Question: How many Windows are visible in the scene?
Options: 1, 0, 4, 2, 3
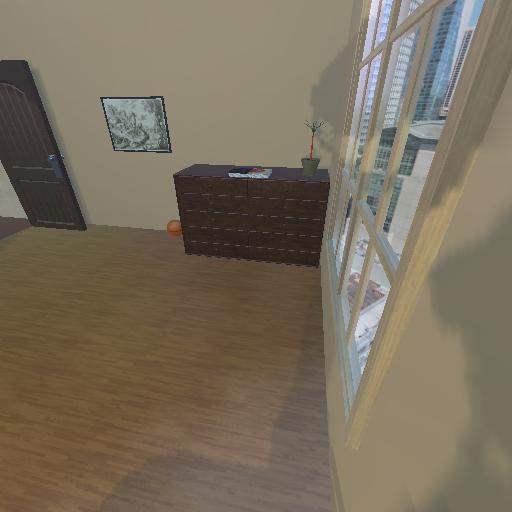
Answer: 1